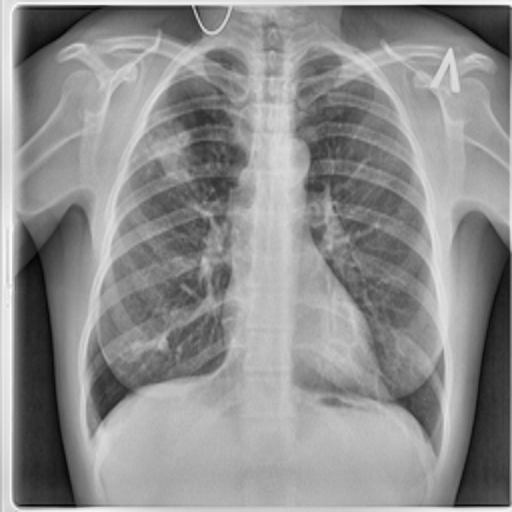
Finding: TUBERCULOSIS